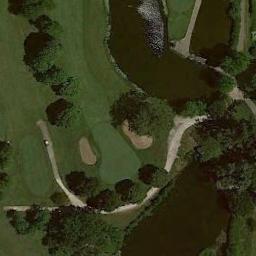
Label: golf_course